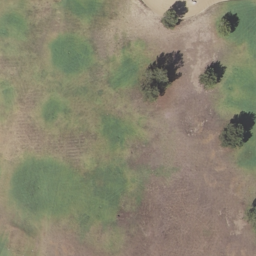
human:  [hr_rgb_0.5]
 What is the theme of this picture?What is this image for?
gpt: golf course